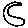
Label: moon